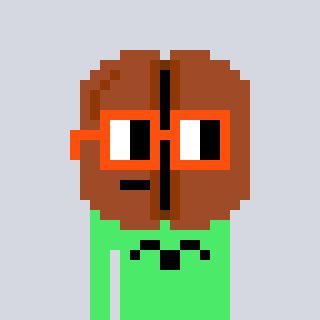
a pixel art character with square orange glasses, a coffeebean-shaped head and a teal-colored body on a cool background